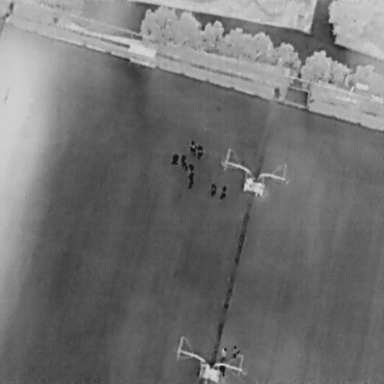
There are 11 People in the infrared image.